Question: I added a default MvcApplication (MVC 4) (its name is 'MvcApplication3' matching the name of my solution's) width Home views (About, Index, Contact) and that will be my startup (bold in VS solution explorer's interface) project. Then I added another project (MvcApplication, but this time an empty one) called 'MvcApplication2' to the solution. Then I added the latter project as a reference to the first. I also added a controller called 'TestController' () to the referenced project and generated a view for its 'Index' () method. However, when I go to a link '/Test' or '/Test/Index', the view I am expecting () is not shown. Then I added the same folder 'Test' with 'Index.cshtml' () to the main project and now I am seeing its contents rather than the project's where my controller sits in.
I am adding the image of the structure to make it easier to follow.
P.S.: probably related: the breakpoint being hit in the 'Index' method of 'TestController'.
## tldr; blue view is used instead of a red one

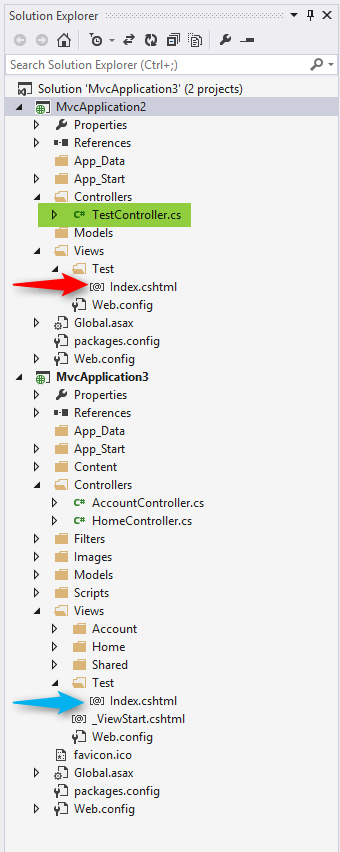
Answer: With some ideas from me and a friend of mine and a <URL> about overriding 'RazorViewEngine' I finally got what I wanted working exactly how I was expecting it to:
1. I created a folder named ViewsBase in the main project.
2. I rewrote RazorViewEngine this way: I only changed the place that was needed for me, leaving everything else like I found in the constructor of RazorViewEngine: public class MyCustomViewEngine : RazorViewEngine { public MyCustomViewEngine() { ... ViewLocationFormats = new[]
{
"~/Views/{1}/{0}.cshtml",
"~/Views/{1}/{0}.vbhtml",
"~/Views/Shared/{0}.cshtml",
"~/Views/Shared/{0}.vbhtml",
"~/ViewsBase/{1}/{0}.cshtml",
"~/ViewsBase/{1}/{0}.vbhtml"
};
...
and in 'Global.asax' of the main project I added:
'''
ViewEngines.Engines.Clear();
var ourViewEngine = new
ViewEngines.Engines.Add(ourViewEngine);
AreaRegistration.RegisterAllAreas();
...
'''
1. I added a post-build event command: xcopy /s "$(ProjectDir)Views\*.*" /Y "$(SolutionDir)$(SolutionName)\ViewsBase"
2. It started looking for the views in the expected order
3. I added a ViewStart file to the base project to make it render the Layout too.